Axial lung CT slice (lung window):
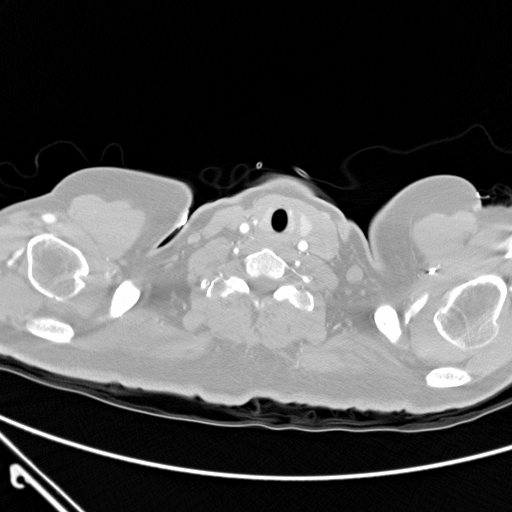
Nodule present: no